Interaction volume radius: 10 \u00c5
Interaction volume height: 20 \u00c5
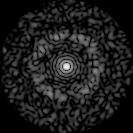
Disorder parameter: 0.8394